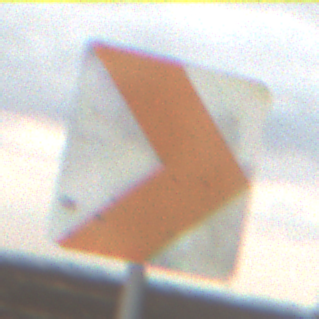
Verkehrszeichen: RichtungstafelnInKurvenKleinLinks
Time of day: MorningAfternoon
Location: Outdoor (Nature)
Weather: Overcast
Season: NotSpecified
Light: Natural